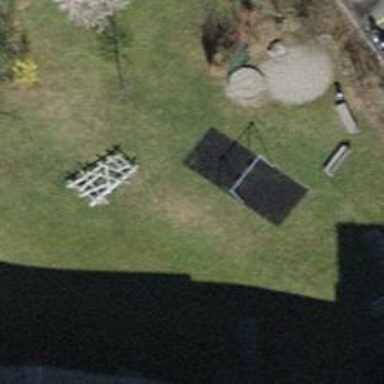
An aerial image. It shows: Playground featuring swings.